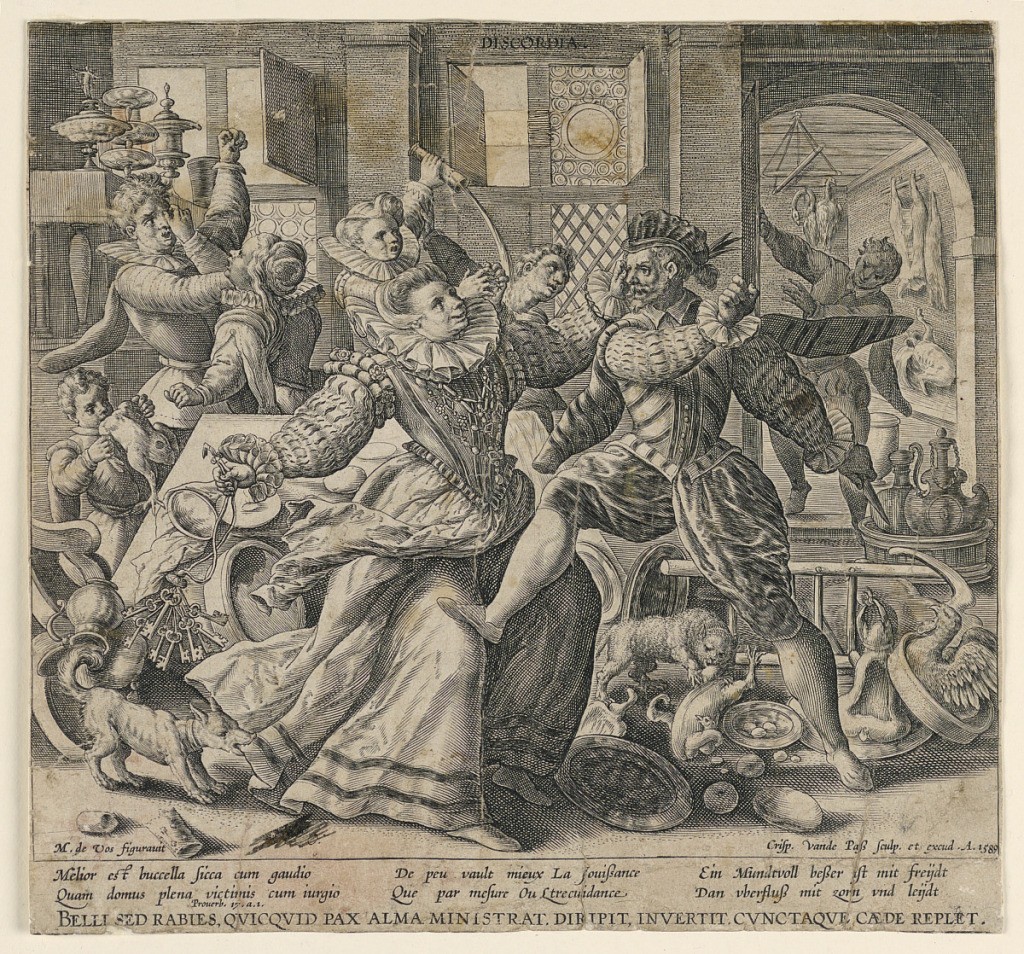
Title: Discord: The Good and the Bad Household
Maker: Crispijn de Passe the Elder, Dutch, ca. 1565 - 1637
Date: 1589
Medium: Engraving with black ink on paper
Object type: Print
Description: Horizontal rectangle. Interior, with men and women reacting violently toward one another amidst a scene of confusion. In the foreground a woman, at left, swings her keys toward a man holding a knife. In the background two couples are battling. Title in plate above, center. At lower left: "M. de Vos figuravit." At lower right: "Crisp. van de Pass Sculp. et excud. A. 1589." Followed by proverb in three languages.